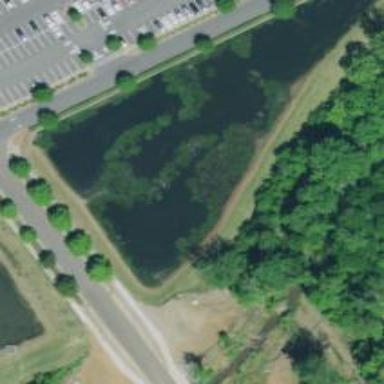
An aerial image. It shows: Detention basin with water.